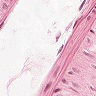
Metastatic tissue present: no